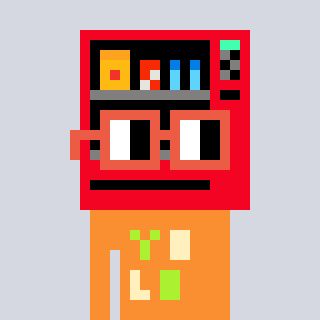
a pixel art character with square orange glasses, a vending machine-shaped head and a orange-colored body on a cool background